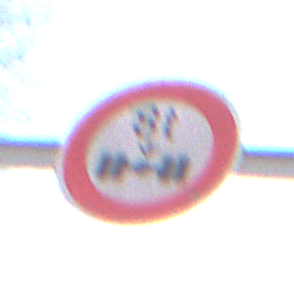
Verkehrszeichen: TatsaechlicheAchslast
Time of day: MorningAfternoon
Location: Outdoor (Special)
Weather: Clear
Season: Winter
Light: Natural